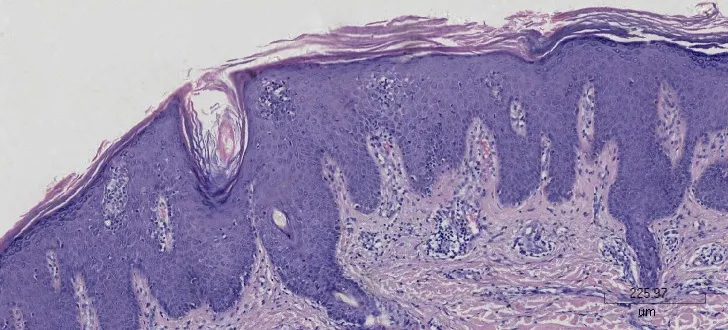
Pathohistological finding of the right upper extremity with hematoxylin-eosin staining.
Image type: pathology (h&e)